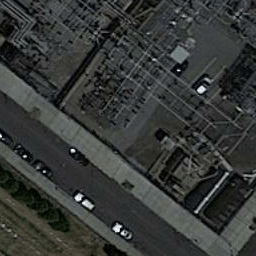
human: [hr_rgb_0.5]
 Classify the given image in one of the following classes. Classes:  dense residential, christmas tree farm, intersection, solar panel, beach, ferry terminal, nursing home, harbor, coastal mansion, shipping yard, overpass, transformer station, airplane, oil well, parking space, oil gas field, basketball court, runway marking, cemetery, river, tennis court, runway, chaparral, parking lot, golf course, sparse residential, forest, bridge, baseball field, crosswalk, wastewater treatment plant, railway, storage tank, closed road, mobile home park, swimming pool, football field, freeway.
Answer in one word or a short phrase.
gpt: transformer station